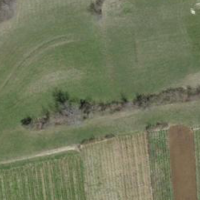
EUNIS habitat code: 52
Species observed at this site:
Chorthippus biguttulus
Phaneroptera falcata